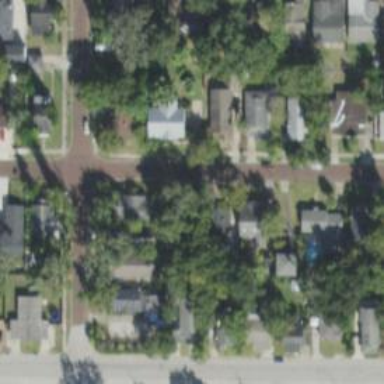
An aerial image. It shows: Residential road with sidewalk on the left side.